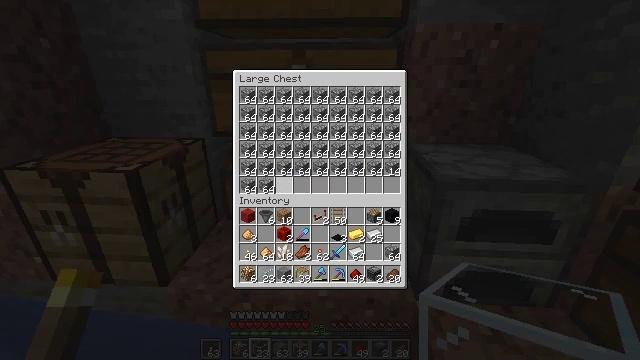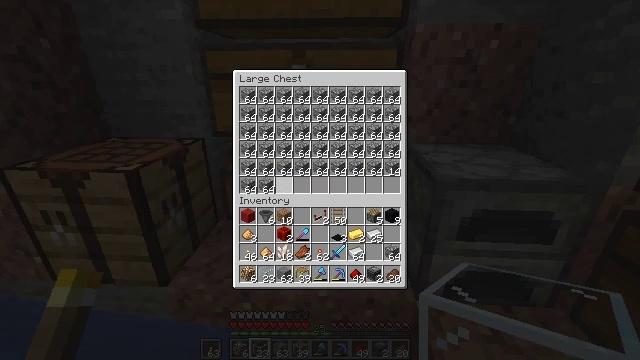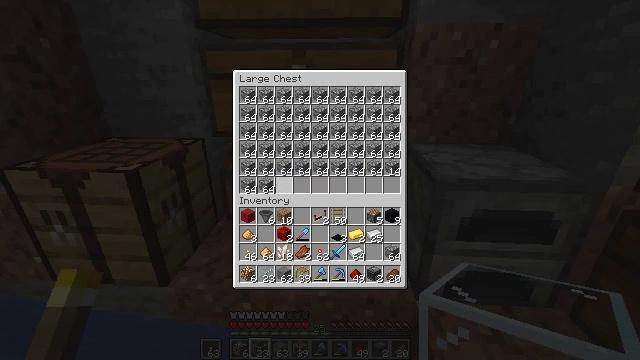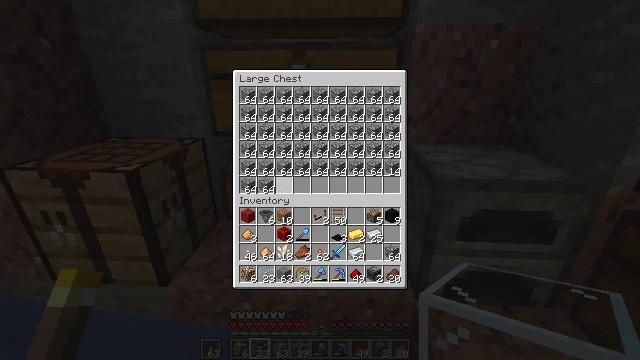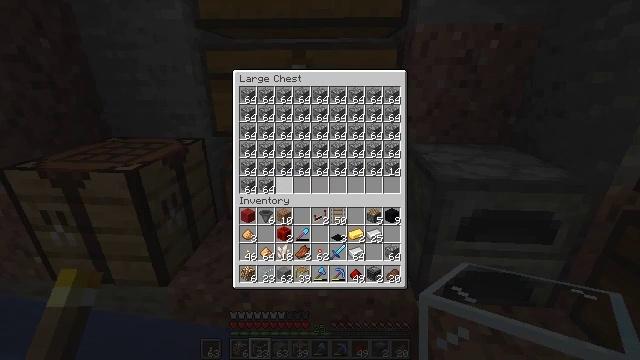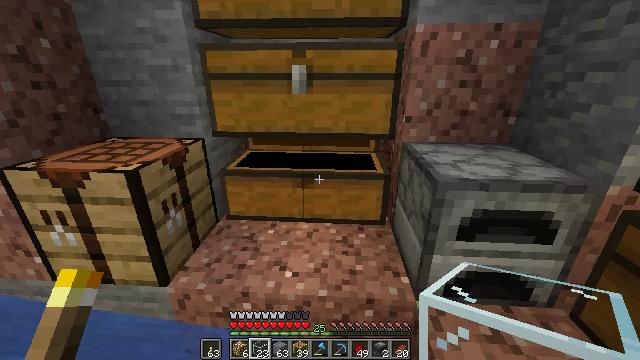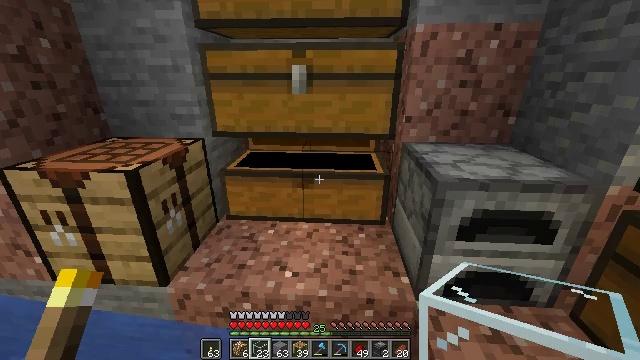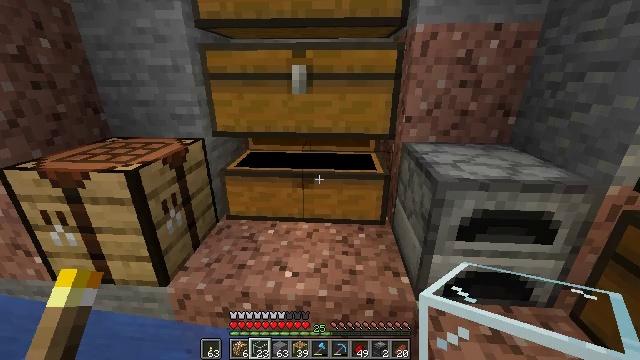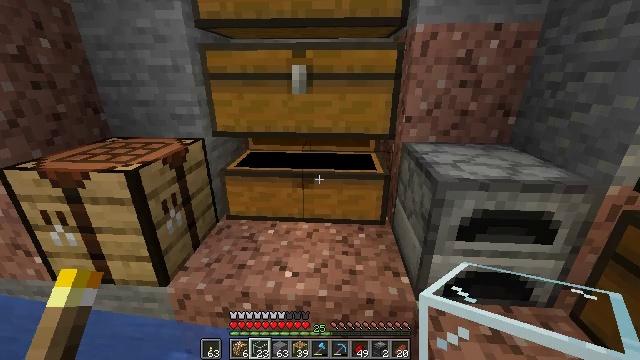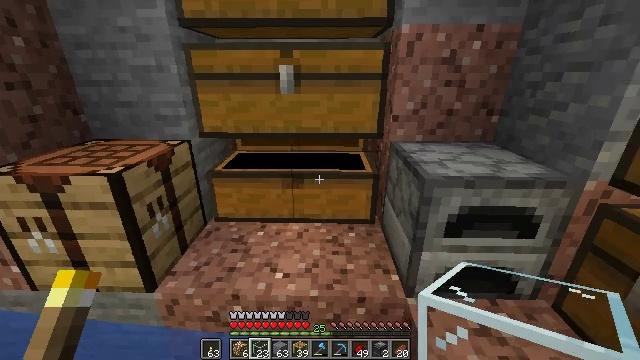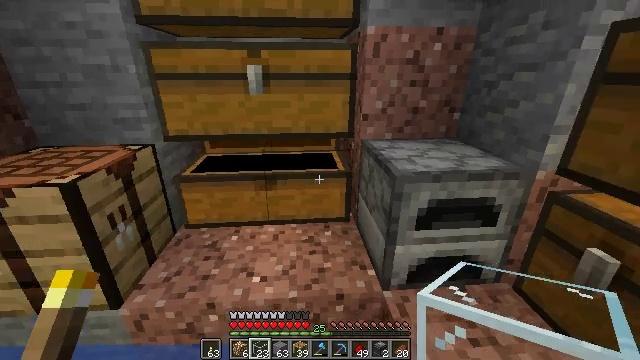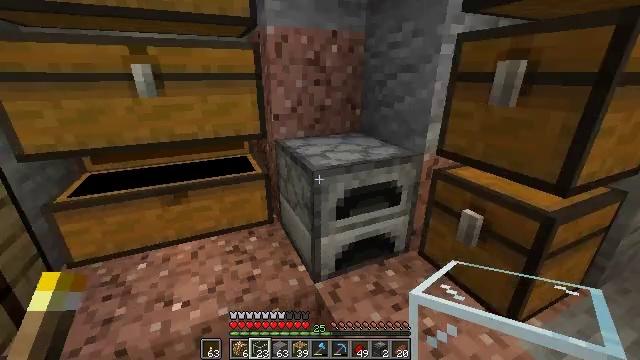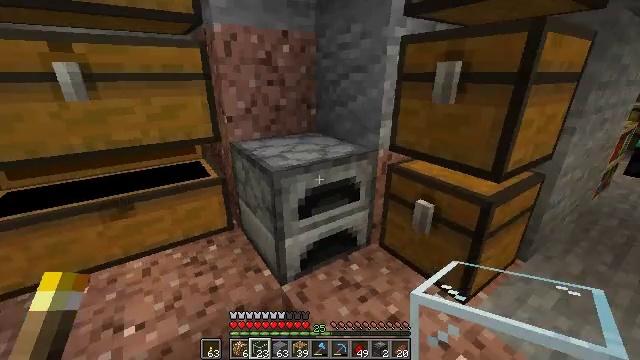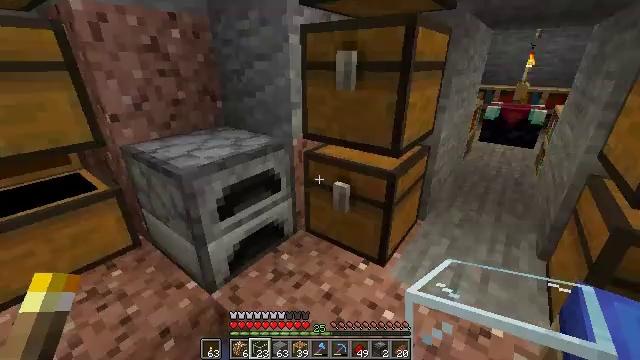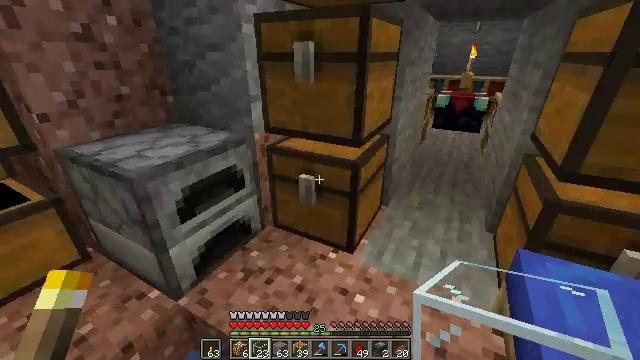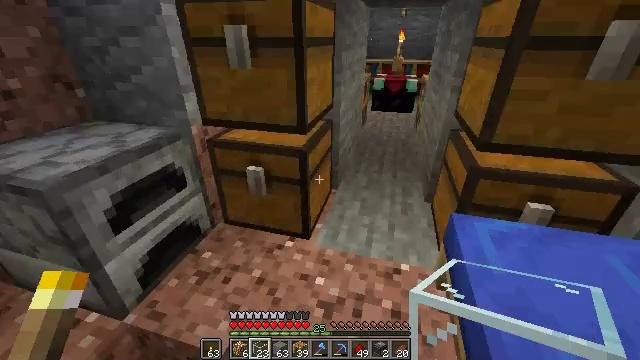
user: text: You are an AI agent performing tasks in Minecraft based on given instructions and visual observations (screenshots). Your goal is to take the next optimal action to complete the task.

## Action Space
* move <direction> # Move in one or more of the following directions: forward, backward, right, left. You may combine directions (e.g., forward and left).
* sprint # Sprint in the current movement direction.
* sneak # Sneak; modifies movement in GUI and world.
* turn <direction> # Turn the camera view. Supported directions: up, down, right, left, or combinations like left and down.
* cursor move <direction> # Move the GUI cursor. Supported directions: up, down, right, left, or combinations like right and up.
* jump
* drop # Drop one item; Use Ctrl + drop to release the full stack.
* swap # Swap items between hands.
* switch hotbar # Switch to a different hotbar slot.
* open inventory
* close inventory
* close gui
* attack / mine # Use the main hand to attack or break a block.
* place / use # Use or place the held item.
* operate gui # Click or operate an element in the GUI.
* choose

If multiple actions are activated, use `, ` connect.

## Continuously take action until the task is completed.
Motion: motion action
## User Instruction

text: Make a dropper using cobblestones and redstone in the crafting table.
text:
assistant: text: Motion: no_op
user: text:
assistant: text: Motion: no_op
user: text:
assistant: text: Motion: no_op
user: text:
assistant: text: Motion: no_op
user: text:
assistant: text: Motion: no_op
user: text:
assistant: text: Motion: close gui
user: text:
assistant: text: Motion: no_op
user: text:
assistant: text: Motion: no_op
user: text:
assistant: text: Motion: turn right
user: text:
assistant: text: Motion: turn right
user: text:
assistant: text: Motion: turn right
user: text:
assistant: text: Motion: turn right
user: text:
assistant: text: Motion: turn right and down
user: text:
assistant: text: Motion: turn right and down
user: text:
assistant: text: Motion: turn right and down
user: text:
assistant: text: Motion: turn right and down
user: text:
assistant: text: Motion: turn right
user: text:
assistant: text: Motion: turn right
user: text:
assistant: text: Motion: turn right and down
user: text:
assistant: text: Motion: turn right and down
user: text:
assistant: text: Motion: turn right and down
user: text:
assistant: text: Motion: turn right
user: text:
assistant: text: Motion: turn right
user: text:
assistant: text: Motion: turn right
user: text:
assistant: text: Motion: no_op
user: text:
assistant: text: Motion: no_op
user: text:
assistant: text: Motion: turn left
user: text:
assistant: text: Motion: turn left
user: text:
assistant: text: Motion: turn left and up
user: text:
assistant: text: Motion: turn left and up